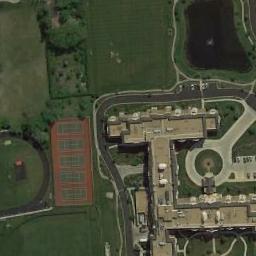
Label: tennis_court